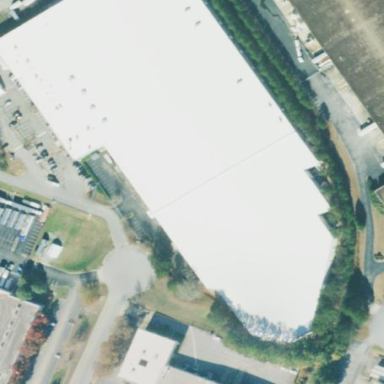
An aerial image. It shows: Warehouse building.